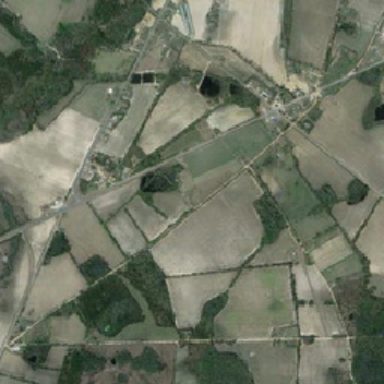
The work is water in the paddy field .